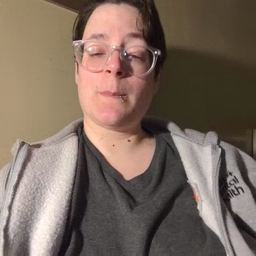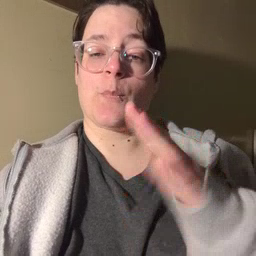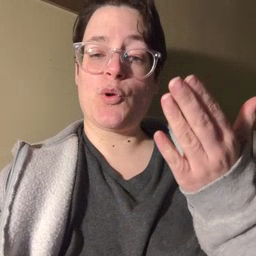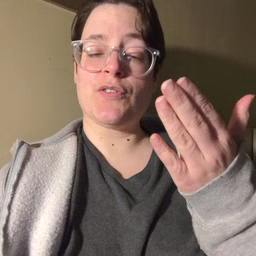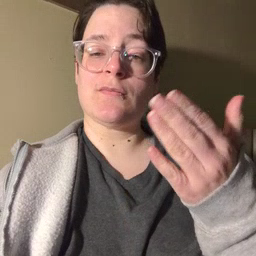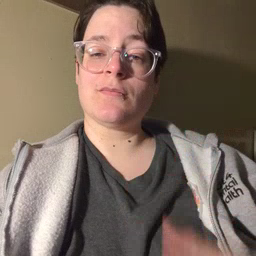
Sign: book